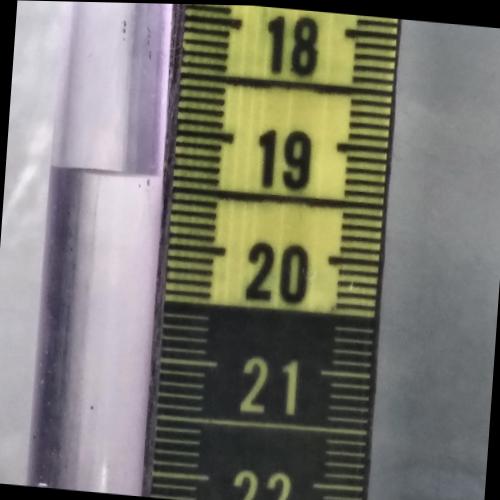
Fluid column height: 19.4 cm